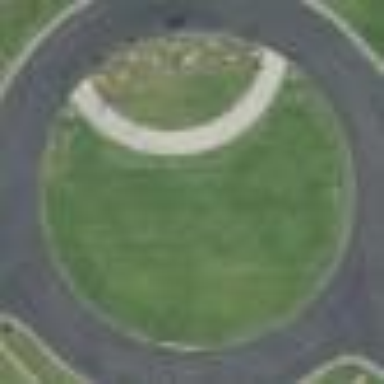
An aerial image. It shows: Roundabout on service road.